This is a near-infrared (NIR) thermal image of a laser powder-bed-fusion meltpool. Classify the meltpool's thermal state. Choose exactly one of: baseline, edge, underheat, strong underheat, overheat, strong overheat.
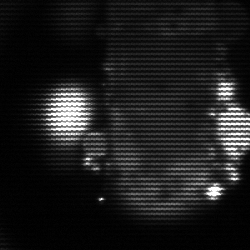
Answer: strong underheat